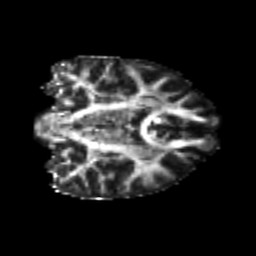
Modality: FA
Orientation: coronal
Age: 24
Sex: female
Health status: healthy
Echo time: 0.074 s